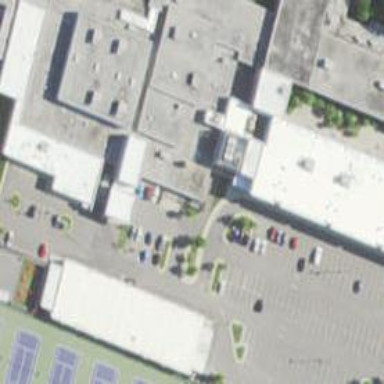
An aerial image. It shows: Parking space.